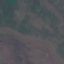
Label: HerbaceousVegetation